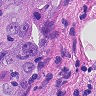
Metastatic tissue present: yes